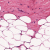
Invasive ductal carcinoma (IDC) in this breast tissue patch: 0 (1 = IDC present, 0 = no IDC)